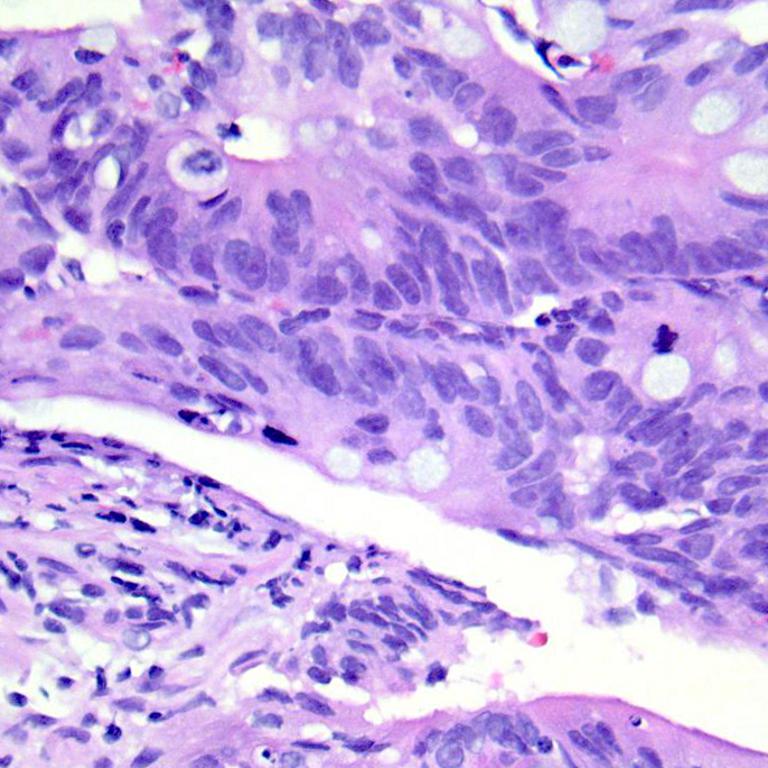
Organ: colon
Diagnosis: adenocarcinomas